Question: I have a custom 'Shape' that i add in this 'Shape' some text . But i can't change 'position' of text in this 'shape'.My app is chat mobile .

This is my 'shape.xml' :
'''
<?xml version="1.0" encoding="utf-8"?>
<shape xmlns:android="http://schemas.android.com/apk/res/android" android:shape="rectangle">
<solid android:color="#ffffff"/>
<stroke android:width="3dp"
android:color="#ff000000"/>
<padding android:left="1dp"
android:top="1dp"
android:right="1dp"
android:bottom="1dp"/>
<corners android:radius="30dp"/>
</shape>
'''
This is my 'xml' but i add my 'TextViews' programmatically :
'''
<?xml version="1.0" encoding="utf-8"?>
<LinearLayout xmlns:android="http://schemas.android.com/apk/res/android"
android:layout_width="match_parent"
android:layout_height="match_parent"
android:orientation="vertical" >
<ScrollView
android:id="@+id/scrollID"
android:layout_width="fill_parent"
android:layout_height="0dip"
android:layout_weight="1" >
<LinearLayout
android:id="@+id/test"
android:layout_width="match_parent"
android:layout_height="wrap_content"
android:orientation="vertical" >
</LinearLayout>
</ScrollView>
<LinearLayout
android:layout_width="match_parent"
android:layout_height="wrap_content"
android:baselineAligned="true"
android:orientation="horizontal"
android:paddingBottom="5dp"
android:paddingLeft="5dp"
android:paddingRight="5dp"
android:weightSum="1" >
<EditText
android:id="@+id/txtInpuConversation"
android:layout_width="0dip"
android:layout_height="wrap_content"
android:layout_weight="0.5"
android:hint="@string/edt_Conversation" >
<requestFocus />
</EditText>
<Button
android:id="@+id/btnSend"
android:layout_width="0dip"
android:layout_height="wrap_content"
android:layout_weight="0.5"
android:text="@string/btn_Conversation" />
</LinearLayout>
</LinearLayout>
'''
I add my 'Shape' with :
'''
txt.setBackgroundResource(R.drawable.testo);
'''
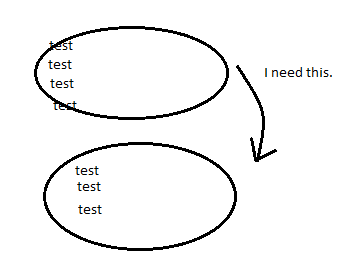
Answer: You should increase padding.
'''
<padding android:left="1dp" <<<
android:top="1dp"
android:right="1dp"
android:bottom="1dp"/>
'''
Or:
'''
txtviewUser.setPadding(20, 0, 20, 0);
'''